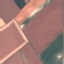
Land use / land cover class: AnnualCrop